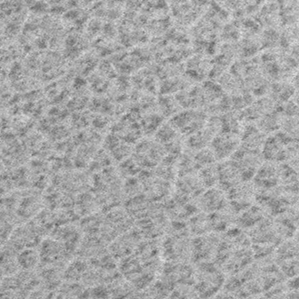
Label: frost